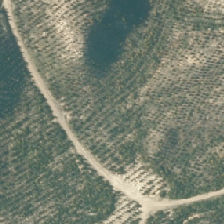
Land cover: harvested_forest